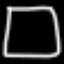
Label: square